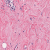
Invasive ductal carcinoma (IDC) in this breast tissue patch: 0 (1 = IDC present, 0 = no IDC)